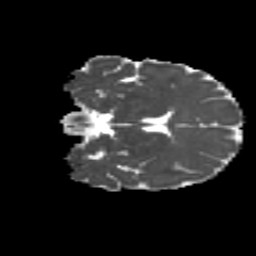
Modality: MD
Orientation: coronal
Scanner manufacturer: siemens
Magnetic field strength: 3 T
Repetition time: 4.16 s
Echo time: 0.0806 s